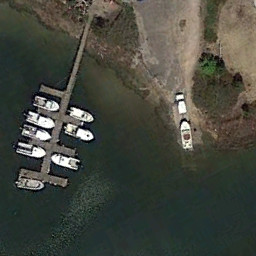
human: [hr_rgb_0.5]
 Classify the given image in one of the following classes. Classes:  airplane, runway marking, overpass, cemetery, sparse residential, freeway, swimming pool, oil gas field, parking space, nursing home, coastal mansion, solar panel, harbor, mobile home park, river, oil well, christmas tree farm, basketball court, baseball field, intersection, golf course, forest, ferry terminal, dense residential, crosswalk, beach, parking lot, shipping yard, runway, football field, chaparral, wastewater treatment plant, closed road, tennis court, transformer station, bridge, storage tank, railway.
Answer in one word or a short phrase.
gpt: ferry terminal